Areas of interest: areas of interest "Futian Motor Driver Training Center Comprehensive Building"
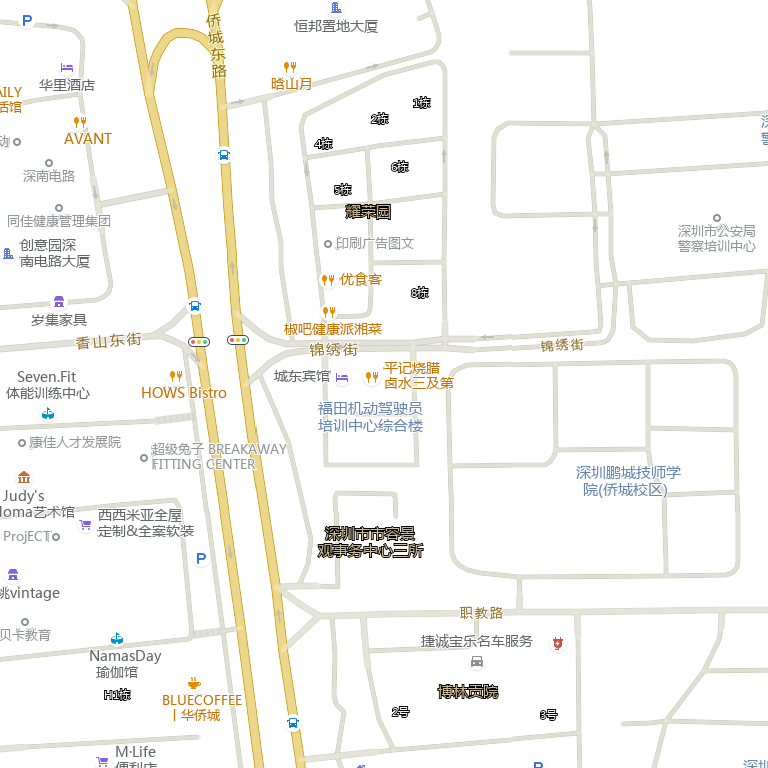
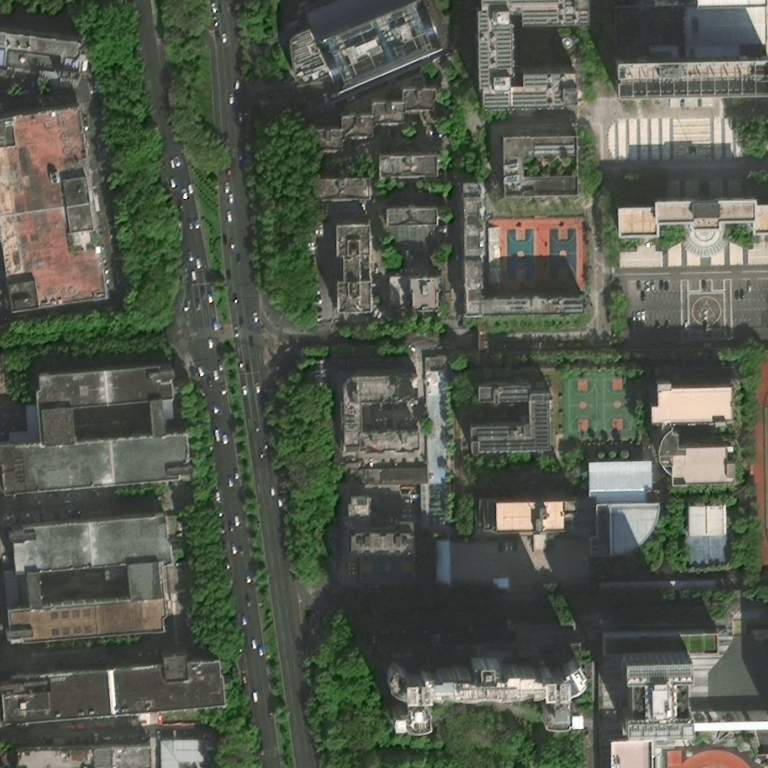